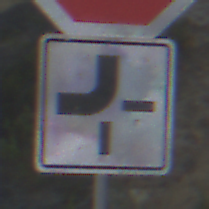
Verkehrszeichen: VerlaufVorfahrtsstrasse2
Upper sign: Stop
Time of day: MorningAfternoon
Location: Outdoor (Nature)
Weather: Clear
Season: NotSpecified
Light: Natural